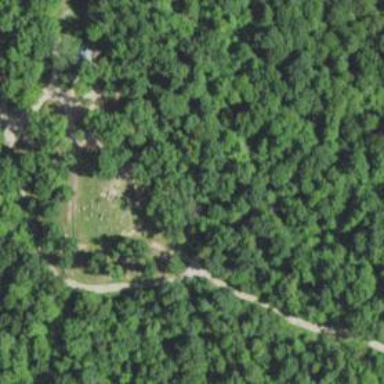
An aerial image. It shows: Graveyard.